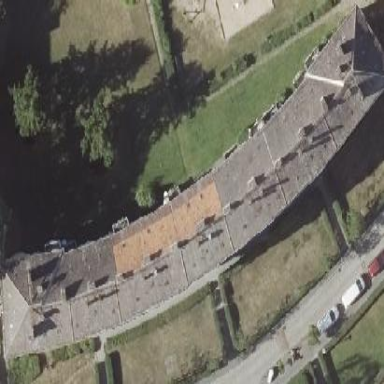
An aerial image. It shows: Apartment building with hipped roof.